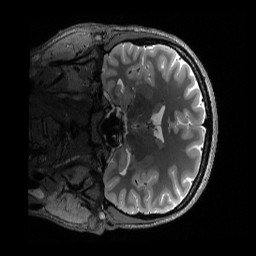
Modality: T2w
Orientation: coronal
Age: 24
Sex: male
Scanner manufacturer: siemens
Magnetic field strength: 3 T
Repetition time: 3.2 s
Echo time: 0.564 s